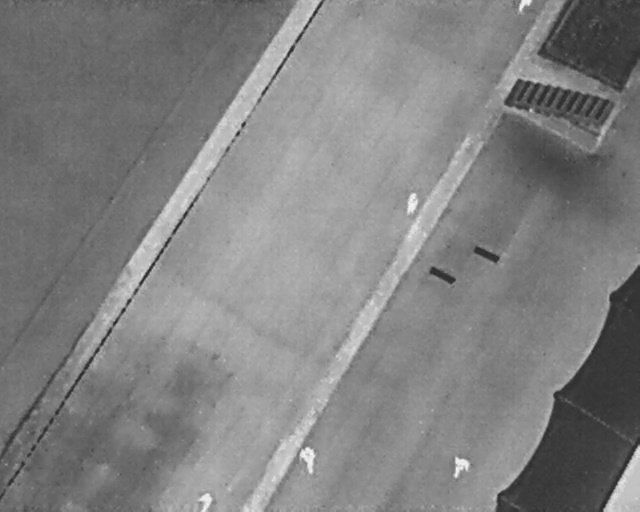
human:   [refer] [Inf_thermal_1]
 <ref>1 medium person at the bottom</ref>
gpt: <box>[[30, 96, 33, 99, 2]]</box>

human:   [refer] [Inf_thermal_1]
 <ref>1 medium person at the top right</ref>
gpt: <box>[[80, 0, 83, 3, 2]]</box>